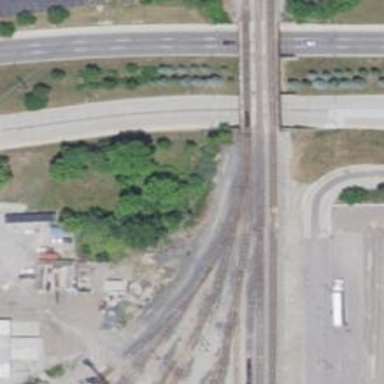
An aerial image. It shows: Railway yard used for servicing trains.